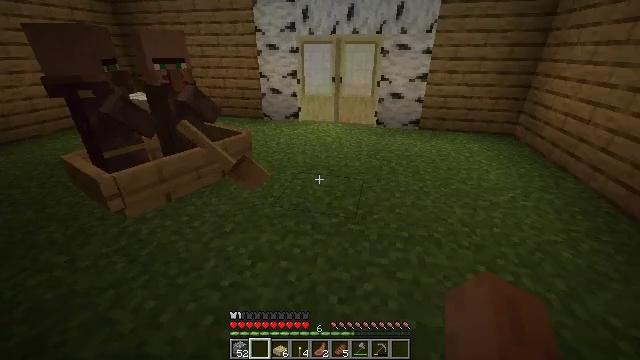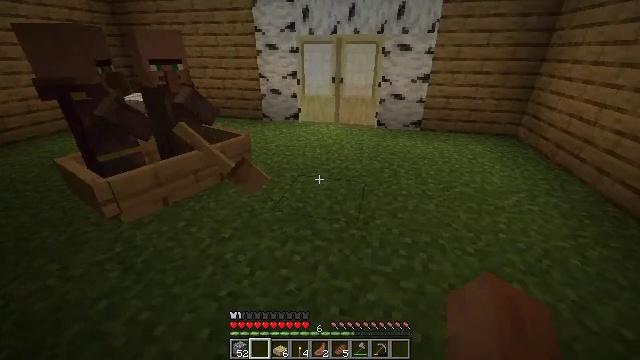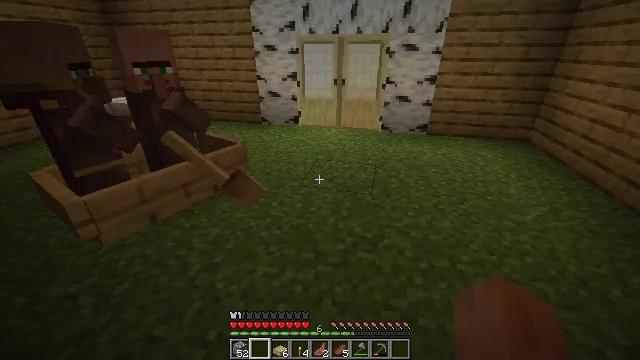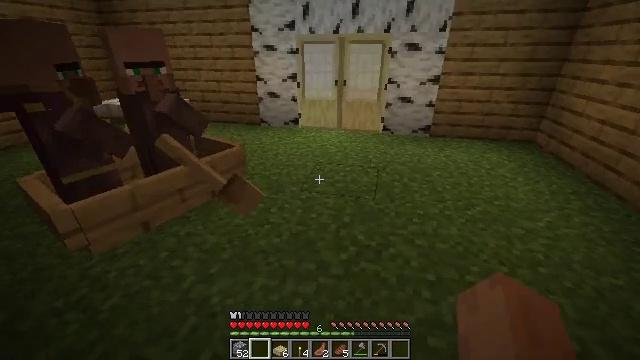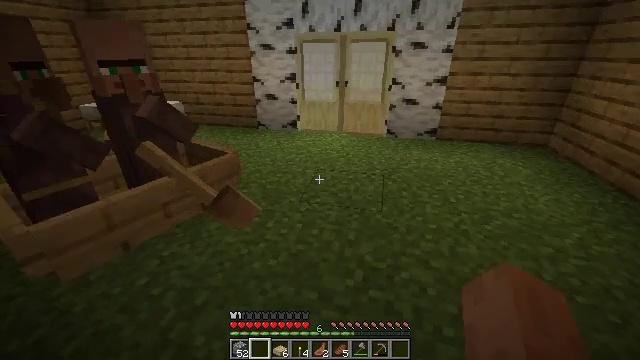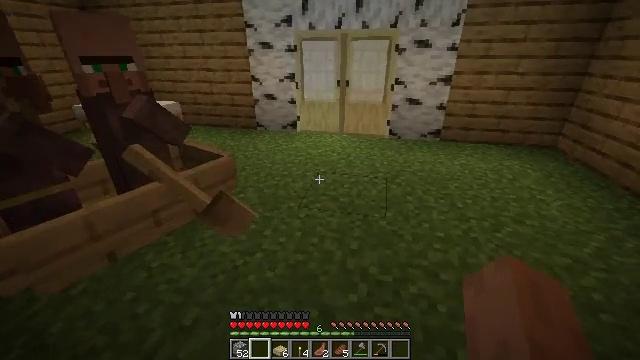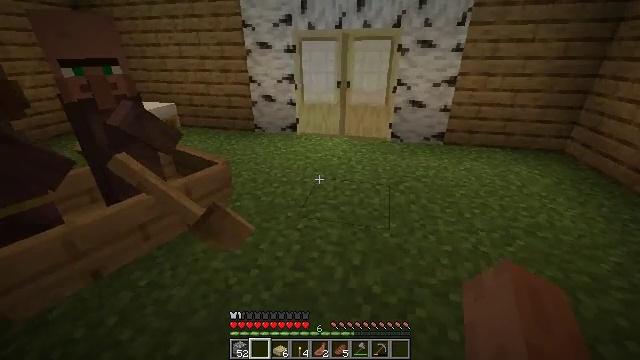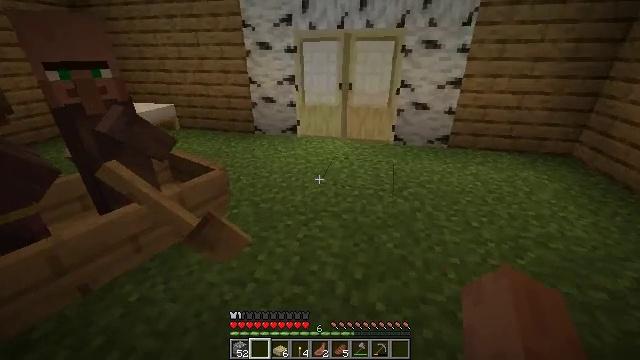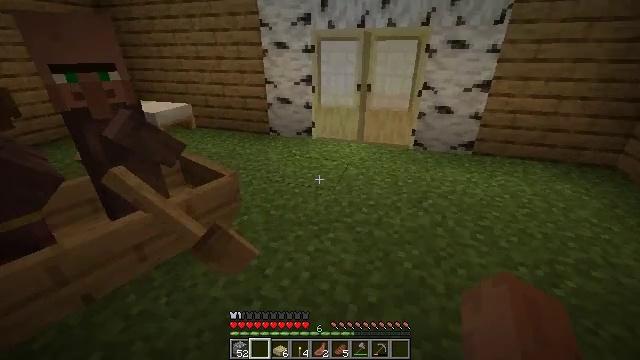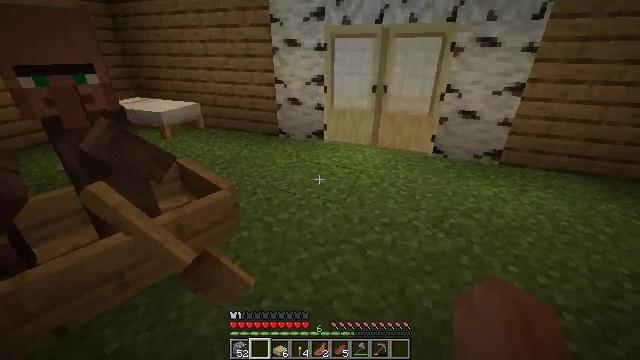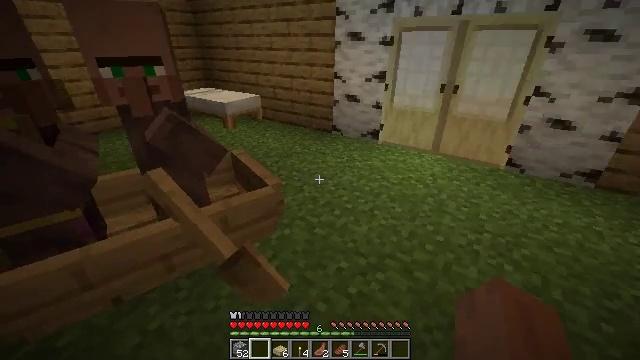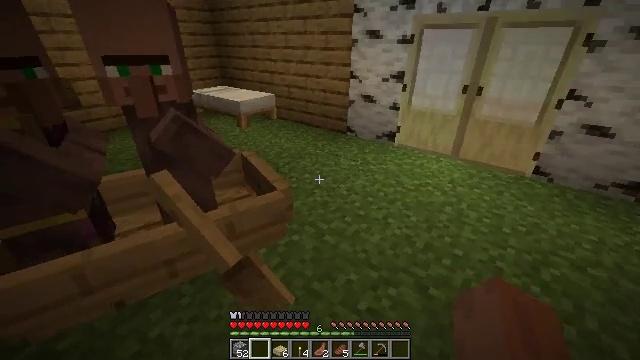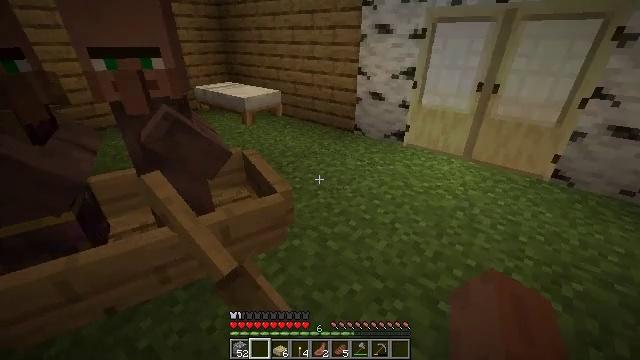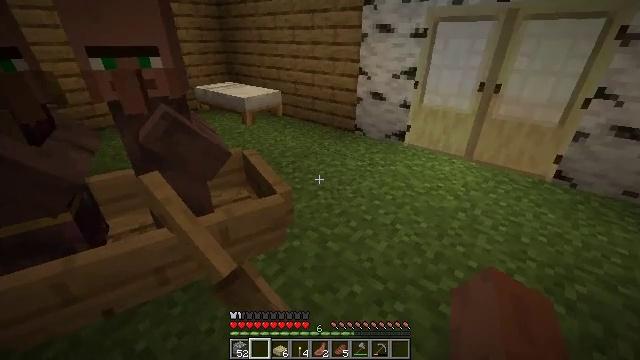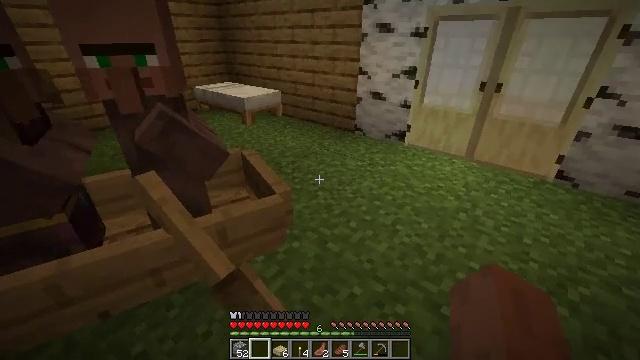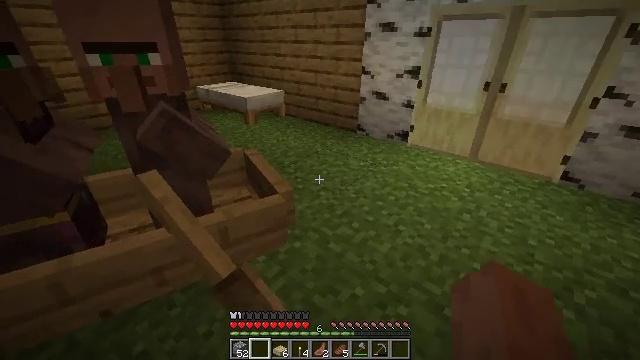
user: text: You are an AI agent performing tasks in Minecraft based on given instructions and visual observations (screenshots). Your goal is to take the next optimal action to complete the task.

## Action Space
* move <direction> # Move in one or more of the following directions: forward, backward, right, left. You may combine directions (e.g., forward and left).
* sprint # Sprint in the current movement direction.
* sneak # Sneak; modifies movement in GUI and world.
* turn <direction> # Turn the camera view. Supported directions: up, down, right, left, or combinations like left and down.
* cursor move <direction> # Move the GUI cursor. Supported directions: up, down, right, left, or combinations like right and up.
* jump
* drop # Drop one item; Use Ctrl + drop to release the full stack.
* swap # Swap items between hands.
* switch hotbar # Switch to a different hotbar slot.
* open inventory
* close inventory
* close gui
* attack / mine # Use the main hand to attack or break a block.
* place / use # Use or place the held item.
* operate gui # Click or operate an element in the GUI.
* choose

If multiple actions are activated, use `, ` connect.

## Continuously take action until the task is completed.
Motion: motion action
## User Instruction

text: Break the existing planks.
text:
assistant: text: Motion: move forward
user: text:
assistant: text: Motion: move forward
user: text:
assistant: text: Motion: move forward
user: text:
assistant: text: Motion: move forward
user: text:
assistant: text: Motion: move forward
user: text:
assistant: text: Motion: move forward
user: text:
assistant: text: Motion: move forward
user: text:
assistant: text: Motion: move forward, turn left
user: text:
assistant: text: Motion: move forward, turn left
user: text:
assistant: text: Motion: move forward, turn left and down
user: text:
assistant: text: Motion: turn left
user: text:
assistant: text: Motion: turn left
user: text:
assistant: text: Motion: no_op
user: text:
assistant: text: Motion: no_op
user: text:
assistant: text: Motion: no_op
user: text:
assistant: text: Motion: turn left
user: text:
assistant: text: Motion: turn left
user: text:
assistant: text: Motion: turn left
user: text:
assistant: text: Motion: turn left
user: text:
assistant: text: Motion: turn left
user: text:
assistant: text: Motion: turn left
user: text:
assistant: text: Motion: turn left
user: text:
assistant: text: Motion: move forward, turn left
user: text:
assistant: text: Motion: move forward, turn left
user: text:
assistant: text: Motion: move forward, turn left and up
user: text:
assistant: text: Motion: move forward, turn left and up
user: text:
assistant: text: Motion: move forward, turn left
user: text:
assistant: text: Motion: move forward, turn left
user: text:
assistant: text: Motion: move forward, turn left
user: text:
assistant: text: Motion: move forward